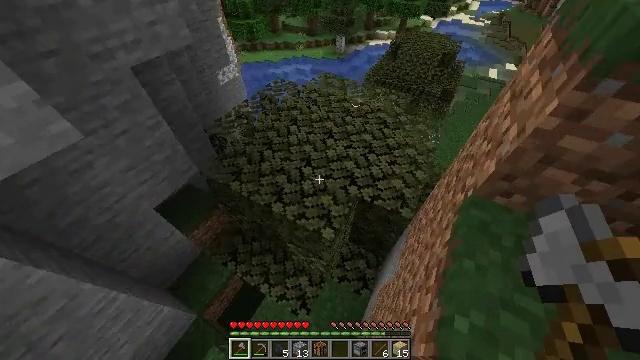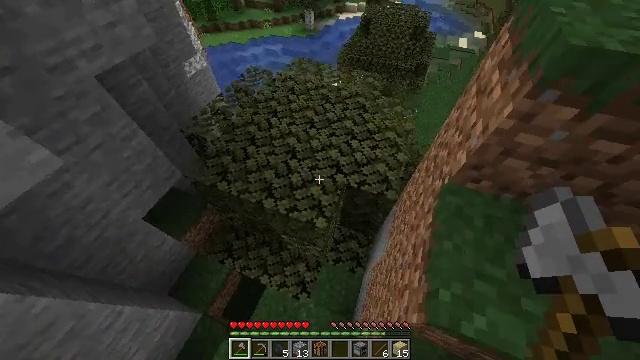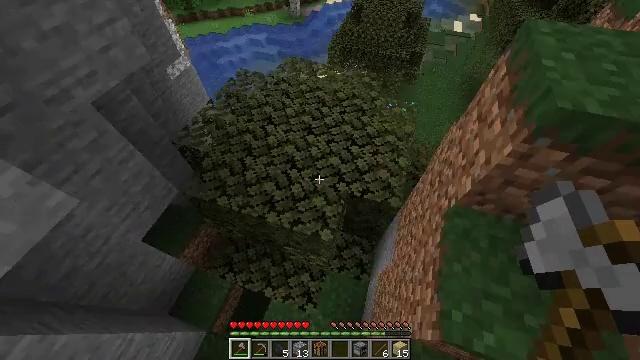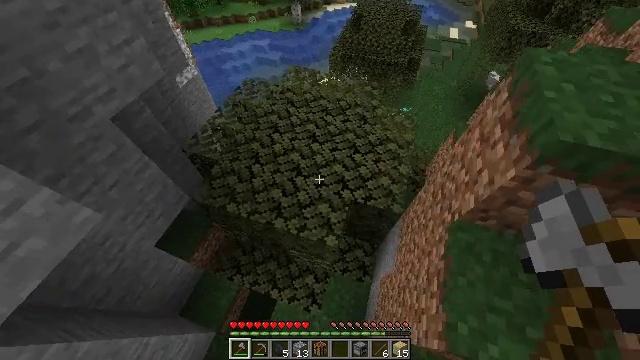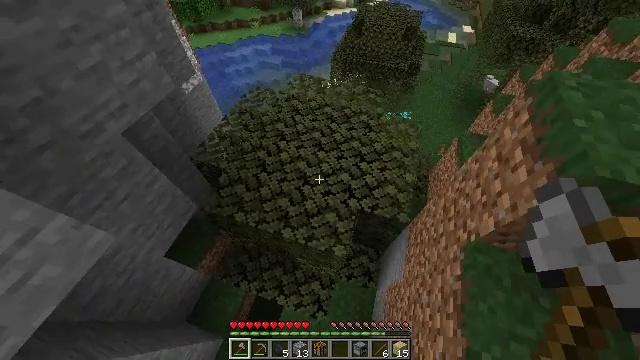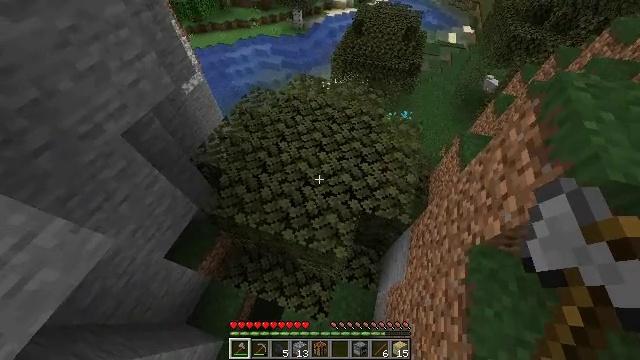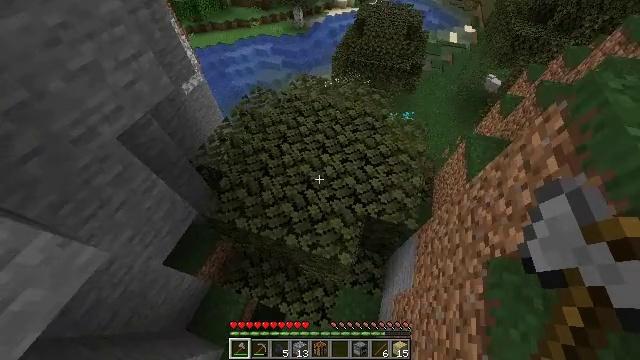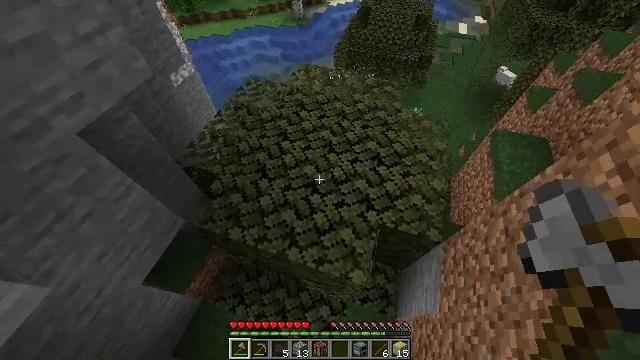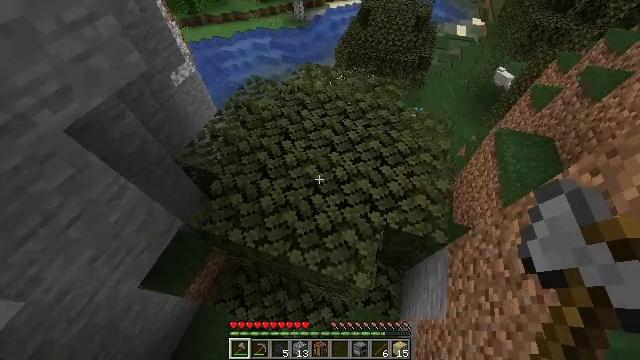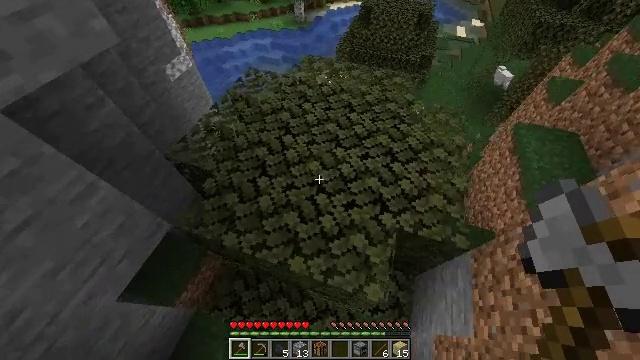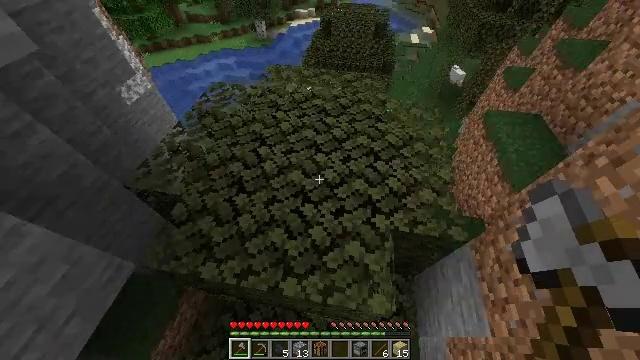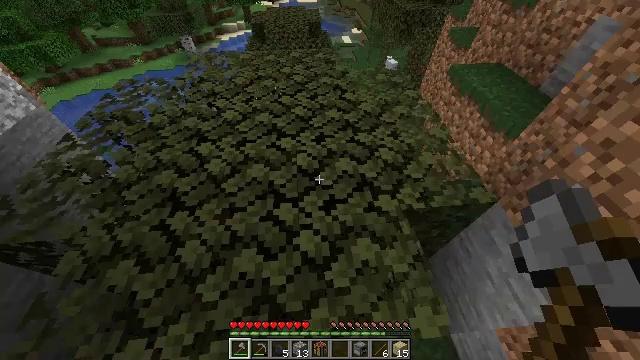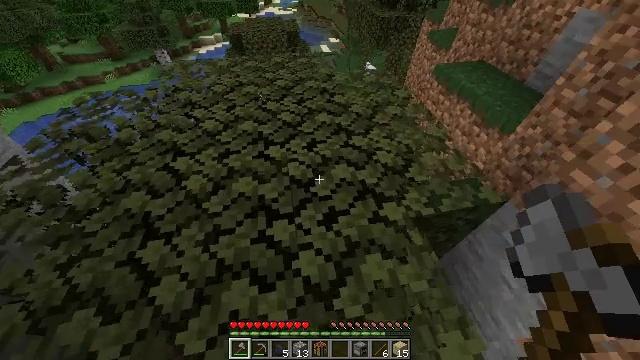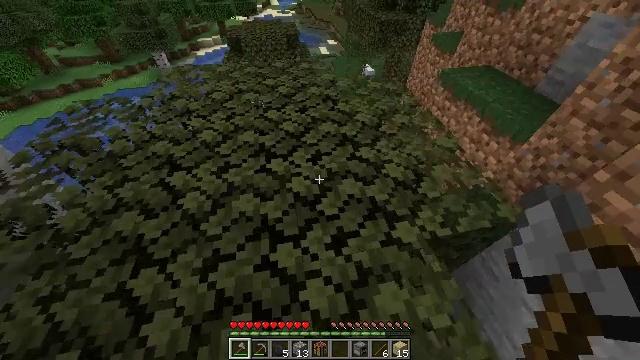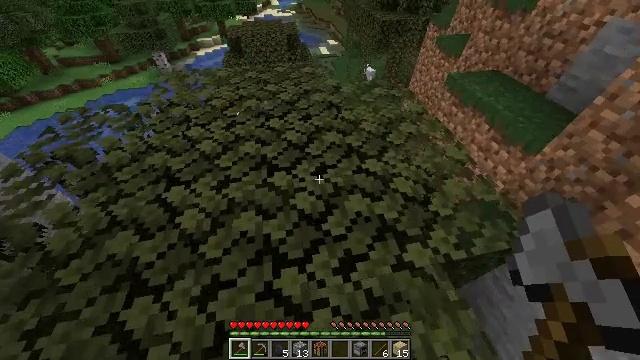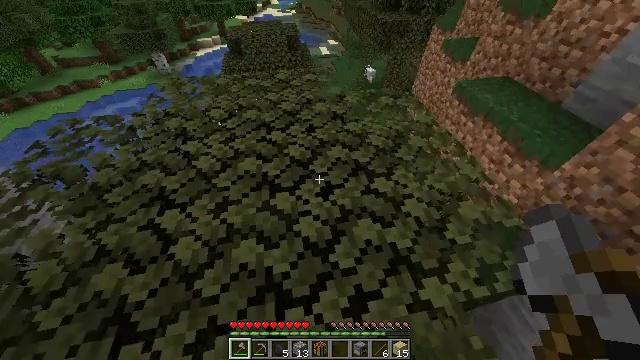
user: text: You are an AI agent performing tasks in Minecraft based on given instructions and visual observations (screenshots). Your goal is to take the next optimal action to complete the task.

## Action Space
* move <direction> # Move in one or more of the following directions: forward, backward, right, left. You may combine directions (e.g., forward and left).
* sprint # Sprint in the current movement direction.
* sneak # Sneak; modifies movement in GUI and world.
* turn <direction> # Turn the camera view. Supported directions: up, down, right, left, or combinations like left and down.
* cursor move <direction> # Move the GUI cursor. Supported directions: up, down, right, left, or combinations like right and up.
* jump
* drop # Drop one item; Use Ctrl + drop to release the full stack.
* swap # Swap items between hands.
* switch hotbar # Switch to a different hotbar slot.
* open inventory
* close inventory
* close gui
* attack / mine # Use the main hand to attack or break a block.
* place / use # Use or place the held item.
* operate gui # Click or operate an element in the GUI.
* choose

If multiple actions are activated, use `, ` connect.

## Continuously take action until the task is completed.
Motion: motion action
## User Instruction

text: Harvest the blue orchid and add it to your inventory.
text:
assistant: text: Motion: move forward, sprint, turn right and down, jump
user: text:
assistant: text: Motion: move forward, sprint, turn right and down, jump
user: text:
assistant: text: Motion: move forward, sprint
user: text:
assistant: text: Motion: move forward, sprint
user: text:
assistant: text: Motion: move forward, sprint
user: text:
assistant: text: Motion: move forward, sprint
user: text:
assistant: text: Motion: move forward, sprint
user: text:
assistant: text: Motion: move forward, sprint
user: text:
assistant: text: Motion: move forward, sprint
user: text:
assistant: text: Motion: move forward, sprint, turn right and up
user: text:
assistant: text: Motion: move forward, sprint, turn right and up
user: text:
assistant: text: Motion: move forward, sprint, turn right and up
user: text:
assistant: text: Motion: move forward, sprint
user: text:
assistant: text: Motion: move forward, sprint
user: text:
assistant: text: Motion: move forward, sprint
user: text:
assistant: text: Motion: move forward, sprint
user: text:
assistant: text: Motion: move forward, sprint
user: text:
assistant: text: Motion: move forward, sprint
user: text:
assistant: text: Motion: move forward, sprint
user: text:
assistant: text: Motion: move forward, sprint
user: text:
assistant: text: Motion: move forward, sprint
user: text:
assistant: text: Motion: move forward
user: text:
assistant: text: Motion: no_op
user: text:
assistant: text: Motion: no_op
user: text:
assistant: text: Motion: no_op
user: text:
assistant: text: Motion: no_op
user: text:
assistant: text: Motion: no_op
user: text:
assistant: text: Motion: turn up
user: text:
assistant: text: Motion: turn right and up
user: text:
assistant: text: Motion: turn right and up